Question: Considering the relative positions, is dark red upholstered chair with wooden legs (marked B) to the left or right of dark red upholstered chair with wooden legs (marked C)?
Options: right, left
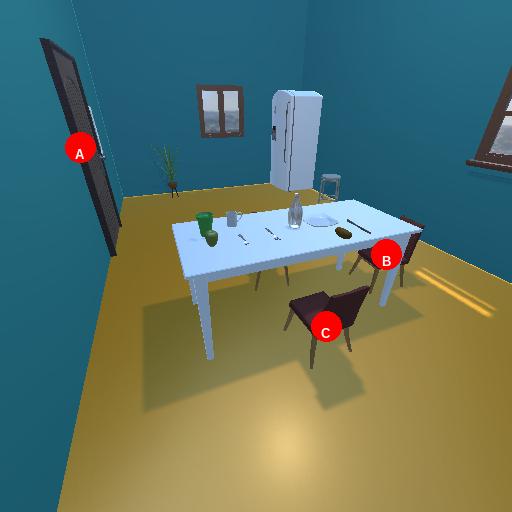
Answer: right